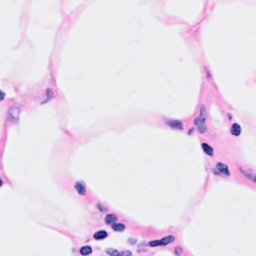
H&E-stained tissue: Breast